九年级 · 解析几何
已知: 如图, $\triangle A B C$ 是边长为 $3 \mathrm{~cm}$ 的等边三角形, 动点 $P 、 Q$ 同时从 $A 、 B$ 两点出发, 分别沿 $A B 、 B C$ 方向匀速移动, 它们的速度都是 $1 \mathrm{~cm} / \mathrm{s}$, 当点 $\mathrm{P}$ 到达点 $\mathrm{B}$ 时, $\mathrm{P} 、 \mathrm{Q}$ 两点停止运动, 设点 $\mathrm{P}$的运动时间 $\mathrm{t}(\mathrm{s})$, 解答下列各问题:

(1) 经过 $\frac{2}{5}$ 秒时, 求 $\triangle \mathrm{PBQ}$ 的面积;

(2) 当 $\mathrm{t}$ 为何值时, $\triangle \mathrm{PBQ}$ 是直角三角形?

(3) 是否存在某一时刻 $t$, 使四边形 $\mathrm{APQC}$ 的面积是 $\triangle \mathrm{ABC}$ 面积的三分之二? 如果存在, 求出 $\mathrm{t}$ 的值; 不存在请说明理由.

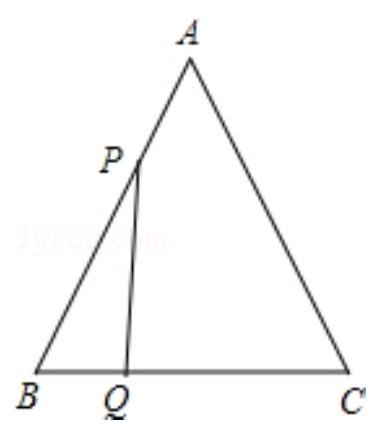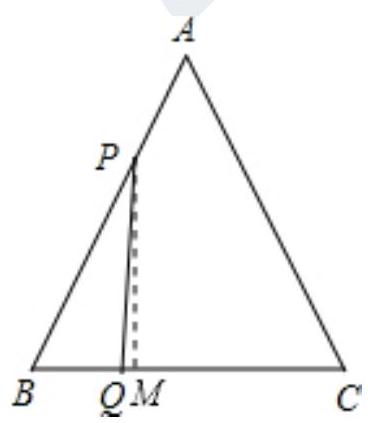
答案: （1） $\frac{13 \sqrt{3}}{50}$ ；（2） $\mathrm{t}=1$ 秒或 $\mathrm{t}=2$ 秒时, $\triangle \mathrm{PBQ}$ 是直角三角形. （3）无论 $\mathrm{t}$ 取何值, 四边形 APQC 的面积都不可能是 $\triangle \mathrm{ABC}$ 面积的 $\frac{2}{3}$.

【解析】 (1) 经过 $\frac{2}{5}$ 秒时, $\mathrm{AP}=\frac{2}{5} \mathrm{~cm}, \mathrm{BQ}=\frac{2}{5} \mathrm{~cm}$,

$\because \triangle \mathrm{ABC}$ 是边长为 $3 \mathrm{~cm}$ 的等边三角形,

$\therefore \mathrm{AB}=\mathrm{BC}=3 \mathrm{~cm}, \quad \angle \mathrm{B}=60^{\circ}, \quad \therefore \mathrm{BP}=3-\frac{2}{5}=\frac{13}{5} \mathrm{~cm}$,

$\therefore \triangle \mathrm{PBQ}$ 的面积 $=\frac{1}{2} \mathrm{BP} \cdot \mathrm{BQ} \cdot \sin \angle \mathrm{B}=\frac{1}{2} \times \frac{13}{5} \times \frac{2}{5} \times \frac{\sqrt{3}}{2}=\frac{13 \sqrt{3}}{50}$;

(2) 设经过 $\mathrm{t}$ 秒 $\triangle \mathrm{PBQ}$ 是直角三角形,

则 $\mathrm{AP}=\mathrm{tcm}, \mathrm{BQ}=\mathrm{tcm}$,

$\triangle \mathrm{ABC}$ 中, $\mathrm{AB}=\mathrm{BC}=3 \mathrm{~cm}, \angle \mathrm{B}=60^{\circ}, \therefore \mathrm{BP}=(3-\mathrm{t}) \mathrm{cm}$,

$\triangle \mathrm{PBQ}$ 中, $\mathrm{BP}=(3-\mathrm{t}) \mathrm{cm}, \mathrm{BQ}=\mathrm{tcm}$, 若 $\triangle \mathrm{PBQ}$ 是直角三角形, 则 $\angle \mathrm{BQP}=90^{\circ}$ 或 $\angle \mathrm{BPQ}=90^{\circ}$,

当 $\angle B Q P=90^{\circ}$ 时, $B Q=\frac{1}{2} B P$, 即 $t=\frac{1}{2} （ 3-\mathrm{t} ）, \mathrm{t}=1$ （秒 $）$,

当 $\angle B P Q=90^{\circ}$ 时, $B P=\frac{1}{2} B Q, 3-t=\frac{1}{2} \mathrm{t}, \mathrm{t}=2 （$ 秒 $）$,

答: 当 $\mathrm{t}=1$ 秒或 $\mathrm{t}=2$ 秒时, $\triangle \mathrm{PBQ}$ 是直角三角形.

(3) 过 $\mathrm{P}$ 作 $\mathrm{PM} \perp \mathrm{BC}$ 于 $\mathrm{M}$,

$\triangle \mathrm{BPM}$ 中, $\sin \angle \mathrm{B}=\frac{P M}{P B}, \therefore \mathrm{PM}=\mathrm{PB} \cdot \sin \angle \mathrm{B}=\frac{\sqrt{3}}{2}$ (3-t) ,

$\therefore \mathrm{S}_{\triangle \mathrm{PBQ}}=\frac{1}{2} \mathrm{BQ} \cdot \mathrm{PM}=\frac{1}{2} \cdot \mathrm{t} \cdot \frac{\sqrt{3}}{2}(3-\mathrm{t}), \quad \therefore \mathrm{y}=\mathrm{S}_{\triangle \mathrm{ABC}}-\mathrm{S}_{\triangle \mathrm{PBQ}}=\frac{1}{2} \times 3^{2} \times \frac{\sqrt{3}}{2}-\frac{1}{2} \times \mathrm{t} \times \frac{\sqrt{3}}{2}$

$=\frac{\sqrt{3}}{4} \mathrm{t}^{2}-\frac{3 \sqrt{3}}{4} \mathrm{t}+\frac{9 \sqrt{3}}{4}, \therefore \mathrm{y}$ 与 $\mathrm{t}$ 的关系式为 $\mathrm{y}=\frac{\sqrt{3}}{4} \mathrm{t}^{2}-\frac{3 \sqrt{3}}{4} \mathrm{t}+\frac{9 \sqrt{3}}{4}$,

假设存在某一时刻 $\mathrm{t}$, 使得四边形 $\mathrm{APQC}$ 的面积是 $\triangle \mathrm{ABC}$ 面积的 $\frac{2}{3}$,

则 $\mathrm{S}_{\text {四边展 } A A^{\prime}} \mathrm{APCO}^{2}=\frac{2}{3} \mathrm{~S}_{\triangle A B C}, \therefore \frac{\sqrt{3}}{4} \mathrm{t}^{2}-\frac{3 \sqrt{3}}{4} \mathrm{t}+\frac{9 \sqrt{3}}{4}=\frac{2}{3} \times \frac{1}{2} \times 3^{2} \times \frac{\sqrt{3}}{2}, \therefore \mathrm{t}^{2}-3 \mathrm{t}+3=0$,

$\because(-3)^{2}-4 \times 1 \times 3<0, \therefore$ 方程无解, $\therefore$ 无论 $\mathrm{t}$ 取何值, 四边形 $\mathrm{APQC}$ 的面积都不可能是 $\triangle \mathrm{ABC}$ 面积的 $\frac{2}{3}$.